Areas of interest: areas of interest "Transportation stations"
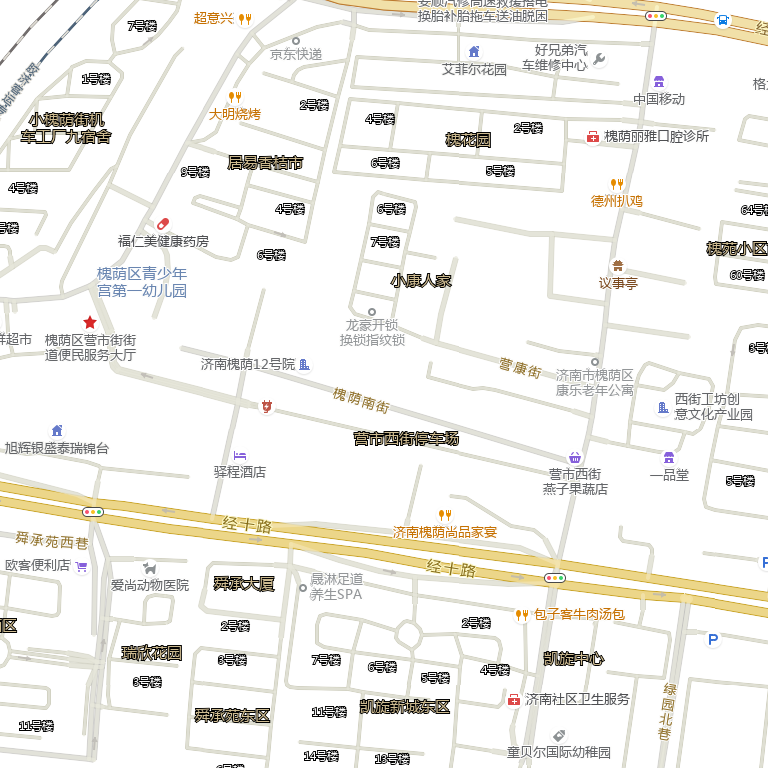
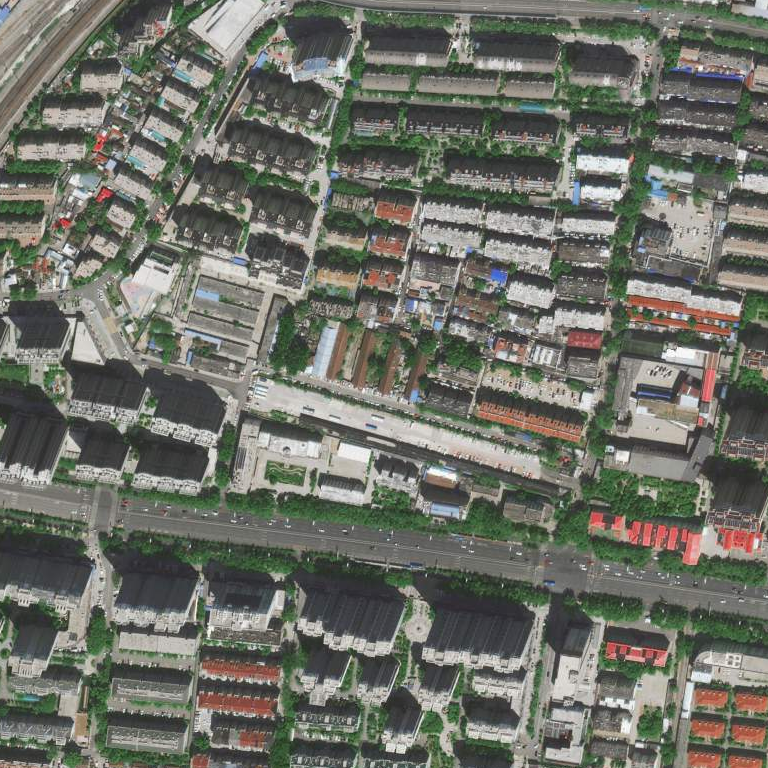